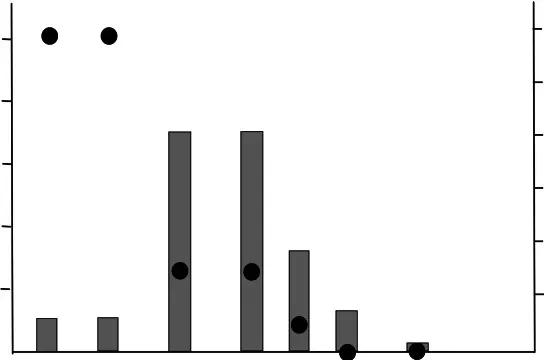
Overall course of pain and SUI in Case 1. Left vertical axis: degree of pain (VAS), right vertical axis: one-hour pad test, horizontal axis: time, black circles: VAS, gray bars: one-hour pad test. SUI: stress urinary incontinence, VAS: visual analog scale pain score (0: no pain to 10: greatest pain), T0: first visit, M1: first mid-urethral sling (MUS) removal surgery, M-T1: 1 year after MUS removal surgery, L1: first laser treatment, L2: second laser treatment, L3: third laser treatment, L-T1: one year after the third laser treatment (L3).
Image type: pathology (masson_trichrome)